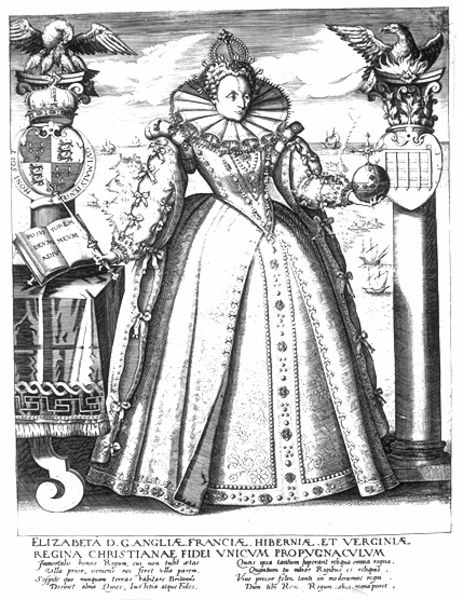
Titel: Bildnis der Königin Elisabeth I. von England
Künstler: Crispyn de Passe
Institution: (Seriendruck)
Schlagwörter: adler, himmel, meer, schatten, vogel, weiß, wolken, landschaft, frau, frisur, grau, haar, kleid, licht, schmuck, schwarz, säule, säulen, tisch, zeichnung, dame, tuch, muster, rock, gericht, kappe, bibel, kragen, sockel, stehen, ärmel, bildnis, halskrause, portrait, porträt, tischdecke, tischtuch, vögel, land, fransen, gewand, kostüm, mantel, stehend, decke, saum, england, krone, madame, renaissance, seide, perücke, apfel, taille, holzschnitt, schiffe, schrift, mieder, grafik, graphik, französisch, masten, bordüre, robe, zeigen, knöpfe, buch, druck, druckgraphik, schraffur, radierung, stich, schwarzweiß, text, buchstaben, beschriftung, worte, kugel, krause, brokat, kapitelle, kapitell, wappen, rau, löwen, elisabeth, herrscherin, königin, macht, korinthisch, kupferstich, kaiserin, insignien, zepter, weltkugel, latein, corsage, schnürung, schirft, graphk, reichsapfel, adeler, elizabet, buschstaben, korsette, zeppter, elisabet, adamsapfel, elizabeth, königin elizabeth, t, ar, königin elisabeth, königen, elisabeth von england, köelisabeth, elizabeth i:, elizabeth i., beschribung, elisabeth i., reichsapefel, #knöpfe, elisabeth i, dradierung, elizabeta